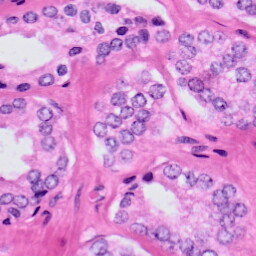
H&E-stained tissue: Prostate